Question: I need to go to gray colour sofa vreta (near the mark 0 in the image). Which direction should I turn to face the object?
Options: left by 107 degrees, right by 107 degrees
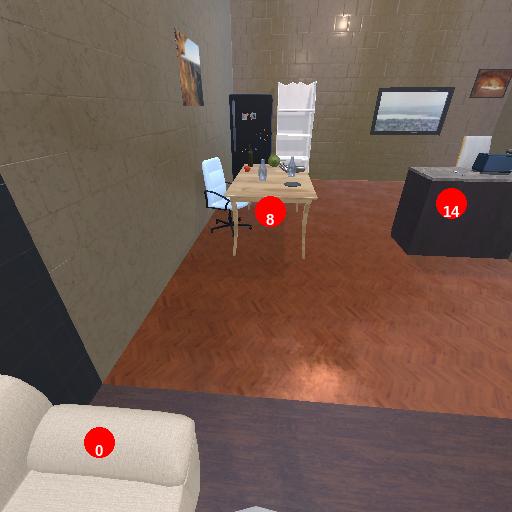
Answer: left by 107 degrees